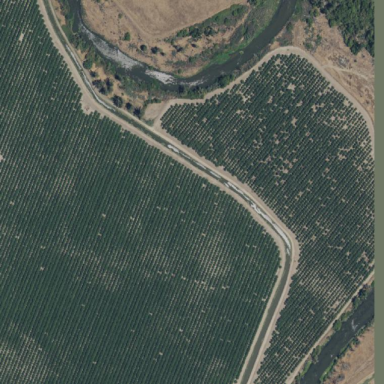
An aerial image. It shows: Orchard.